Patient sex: M
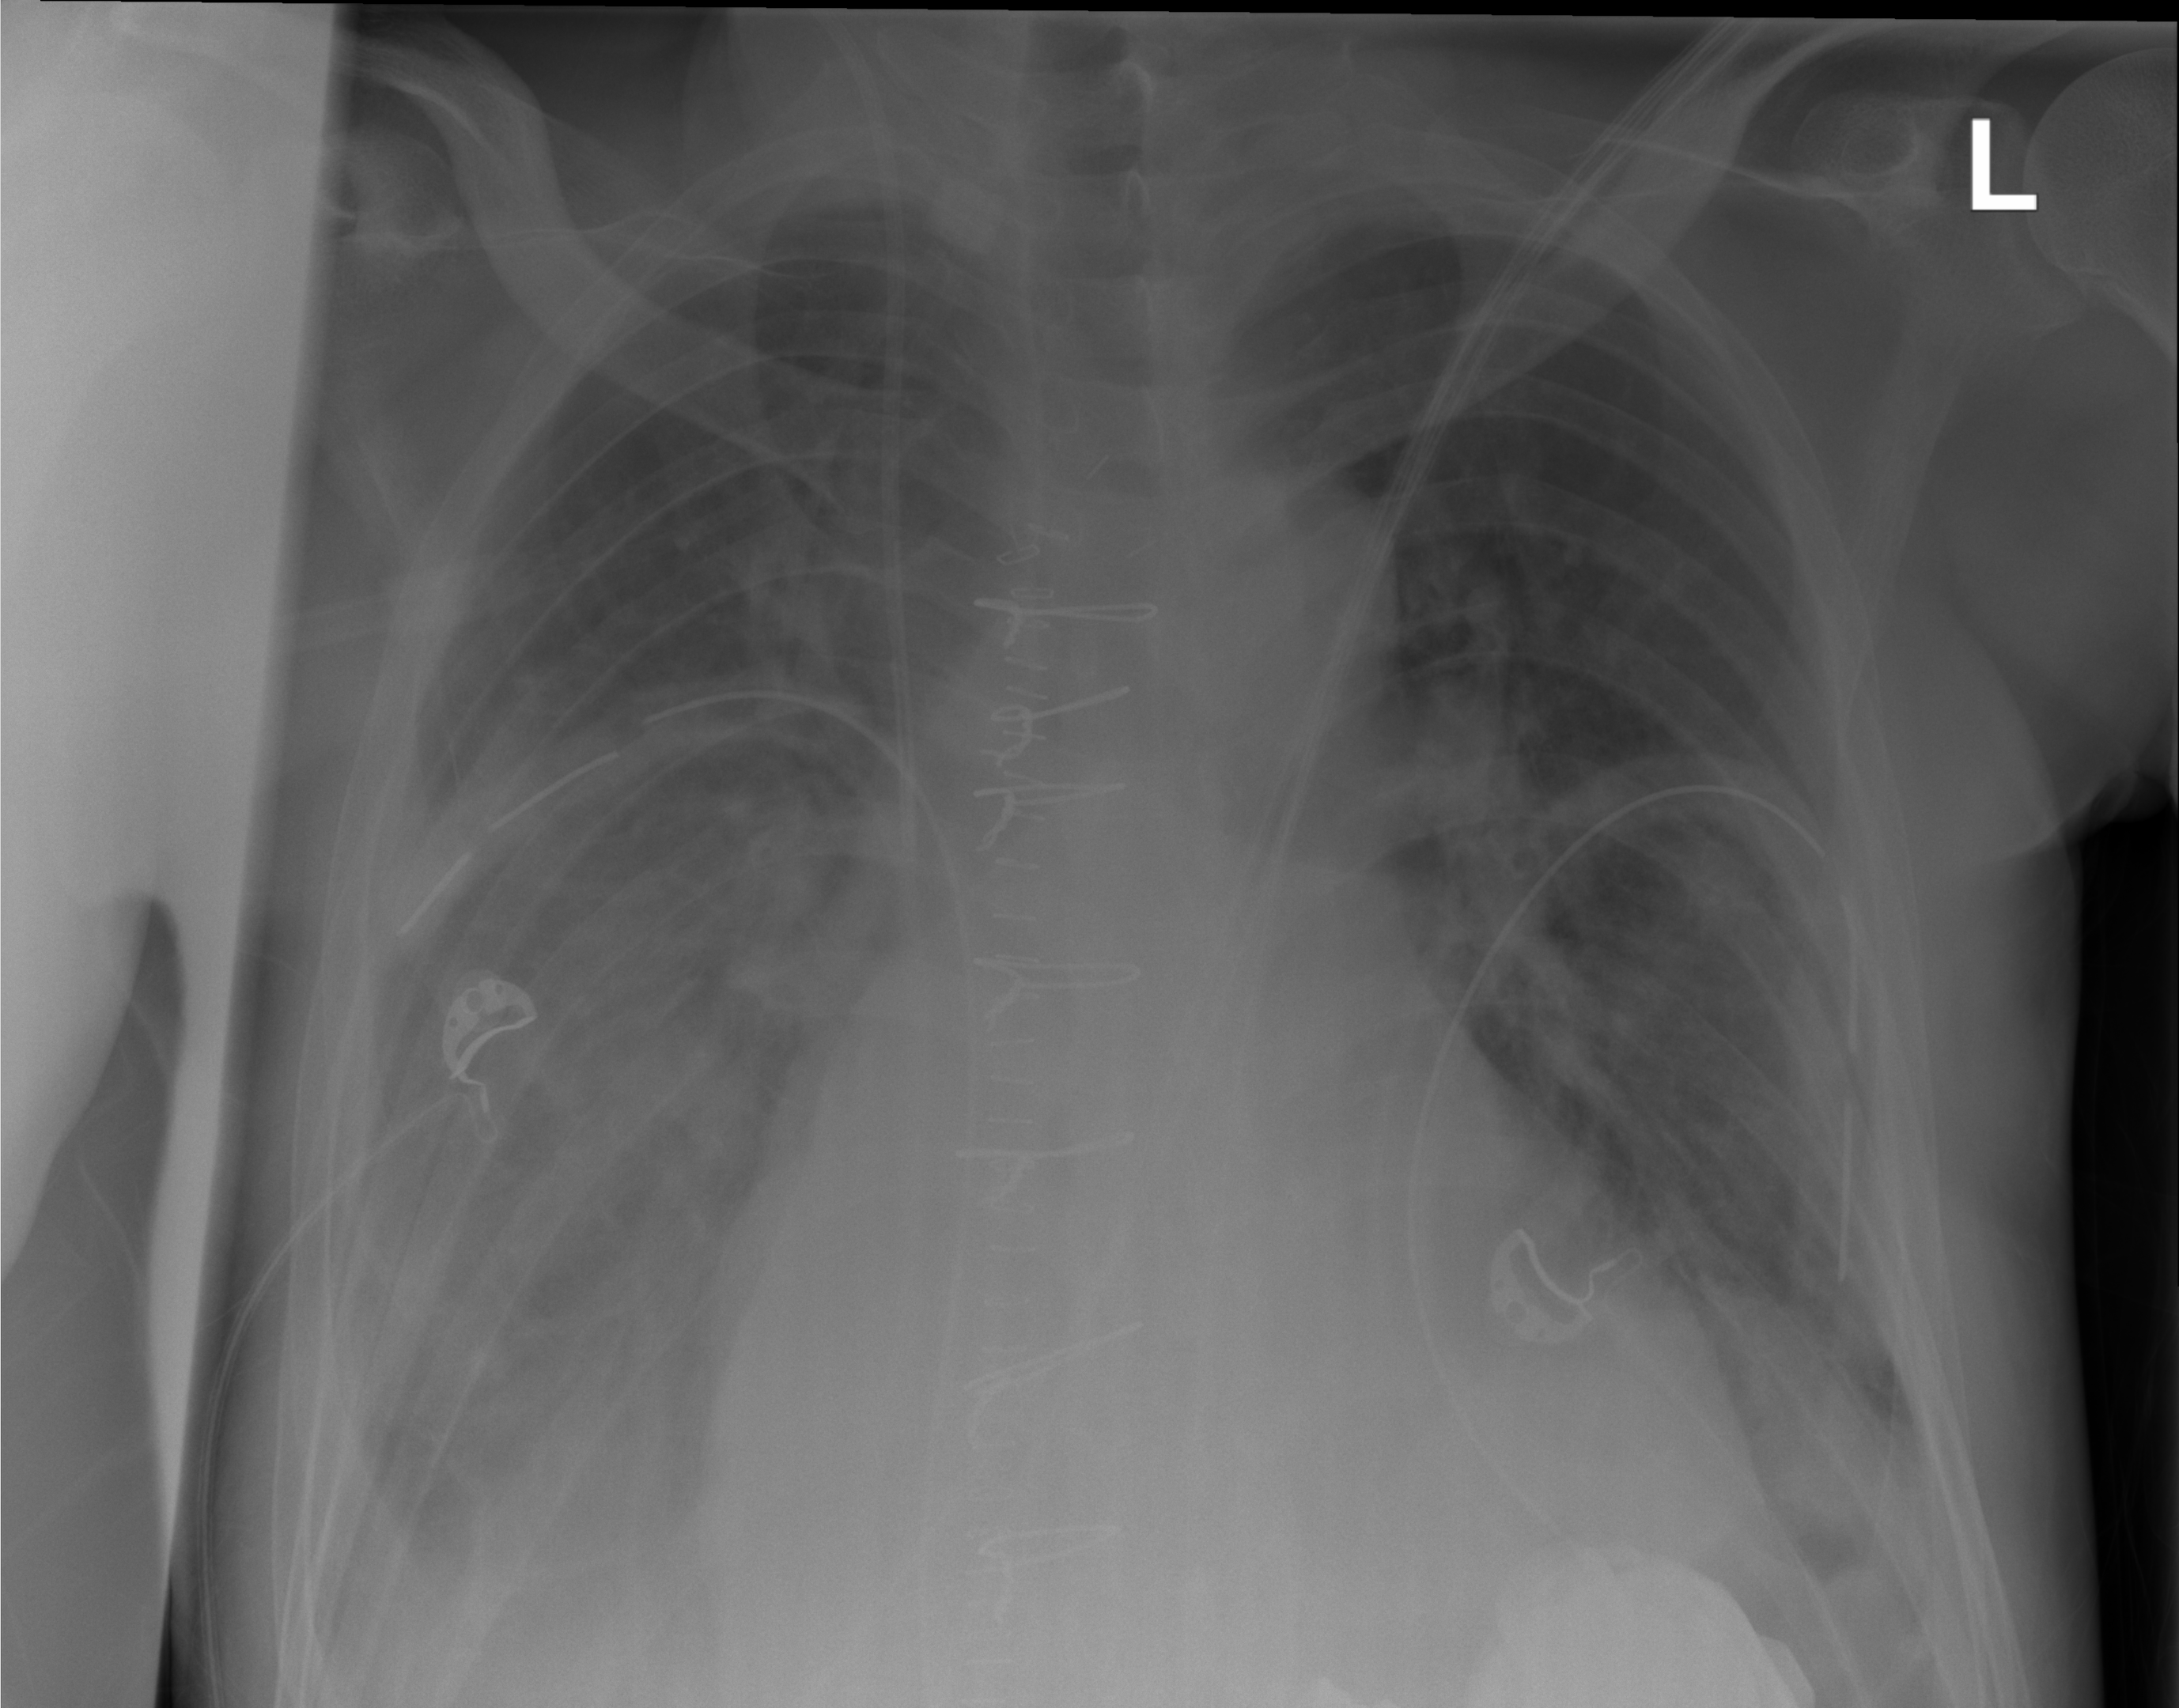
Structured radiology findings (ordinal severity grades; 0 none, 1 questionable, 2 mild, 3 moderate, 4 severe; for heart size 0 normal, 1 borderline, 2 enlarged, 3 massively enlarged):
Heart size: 2
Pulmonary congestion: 2
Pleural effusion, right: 2
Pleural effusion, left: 2
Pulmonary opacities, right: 2
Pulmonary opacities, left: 1
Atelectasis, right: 2
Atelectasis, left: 2